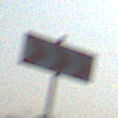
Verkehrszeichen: RichtungstafelnInKurvenGrossLinks
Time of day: MorningAfternoon
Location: Outdoor (Special)
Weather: Clear
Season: NotSpecified
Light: Natural